Question: I have been trying to work with WildFly, however I'm facing some odd issues, for example I can deploy from a *.war withouth any problem with connection to the database, but an unmanaged deployment is a headache, never starts, same when trying to do this throught Eclipse.
I'm doing a normal deploy for debugg using Eclipse, but anytime I'm getting this message:
.
I have all the runtime configuration in Eclipse and also I did all the module configuration inside WildFly for standalone. I have added the *.jar to the proyect manually.

This is a maven project, any idea of how to solve this?
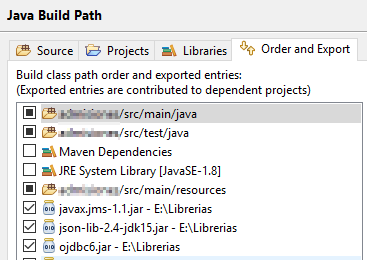
Answer: Okay, for this time I could solve the problem by adding the *.jar files this way:

So now WildFly can load the libraries from the lib folder